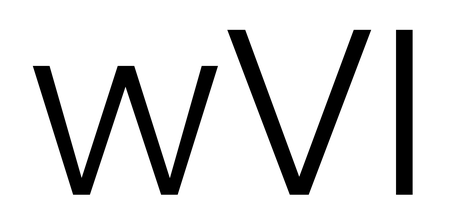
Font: Poppins-Light